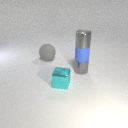
large gray rubber sphere to the left of small gray metal cylinder